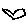
Label: bird